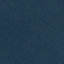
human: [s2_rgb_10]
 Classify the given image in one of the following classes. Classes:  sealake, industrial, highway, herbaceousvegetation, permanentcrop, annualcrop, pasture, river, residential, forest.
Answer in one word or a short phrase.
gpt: Forest